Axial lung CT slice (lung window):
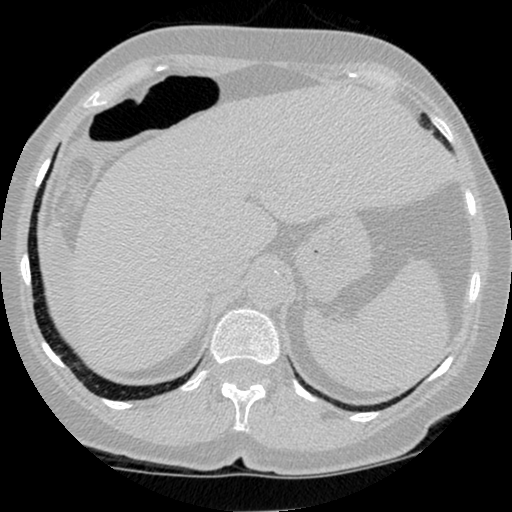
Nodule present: no